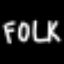
Label: fork